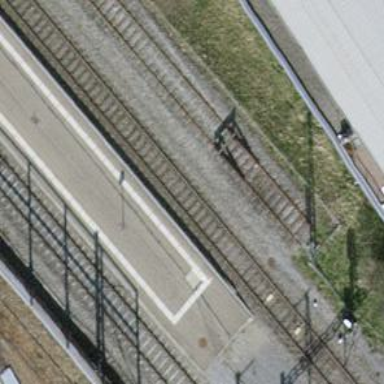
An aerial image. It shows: Railway yard with one track. The railway is electrified with contact line.